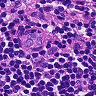
Metastatic tissue present: no